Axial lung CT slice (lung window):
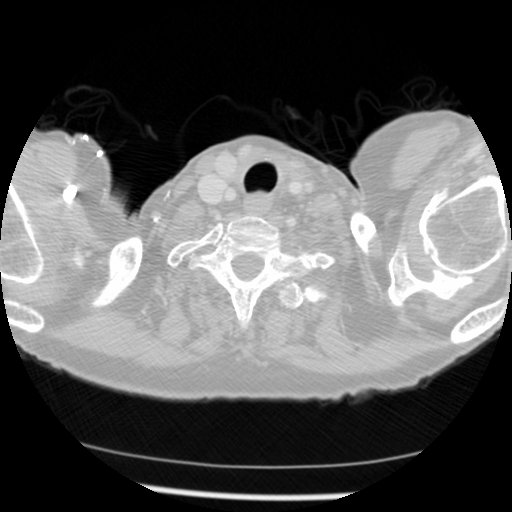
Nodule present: no